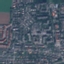
Land use / land cover class: Residential